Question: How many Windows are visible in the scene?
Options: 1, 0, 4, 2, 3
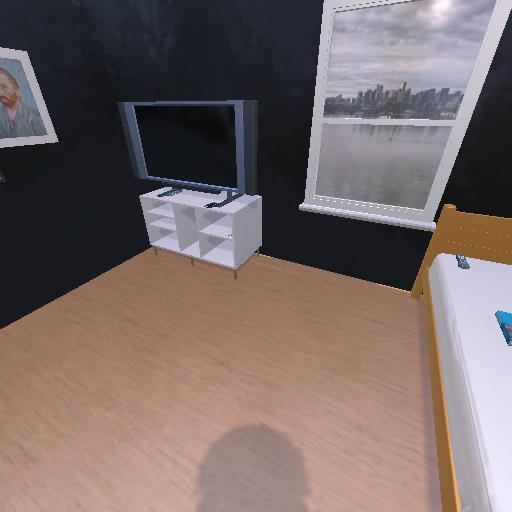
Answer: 1